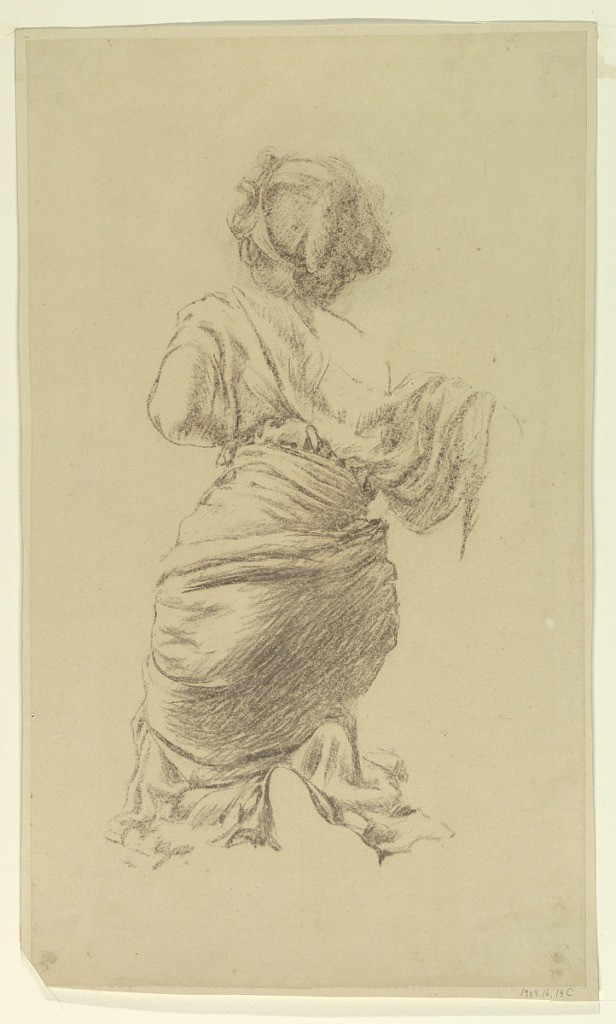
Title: Study for a kneeling woman, “Vintage Festival,” Mendelssohn Glee Club, New York, NY
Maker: Robert Frederick Blum, American, 1857–1903
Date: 1895–1898
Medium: Pastel crayon on tracing paper
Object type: Drawing
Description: A female figure kneeling. Clothed and turned as in -1, but the left forearm is shown as in -a and -b. Only parts of the arm are shown.